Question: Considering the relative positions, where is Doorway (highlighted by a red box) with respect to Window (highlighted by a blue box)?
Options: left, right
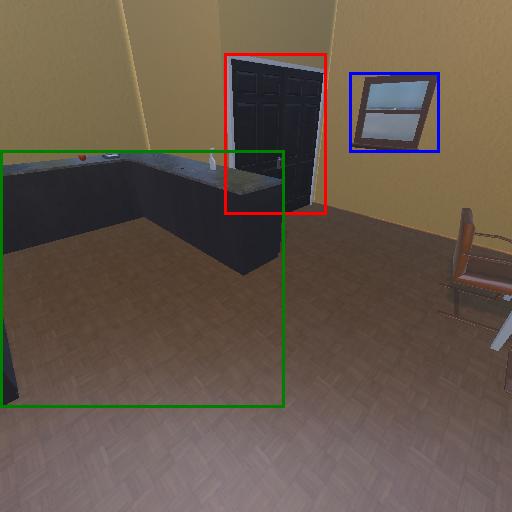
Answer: left